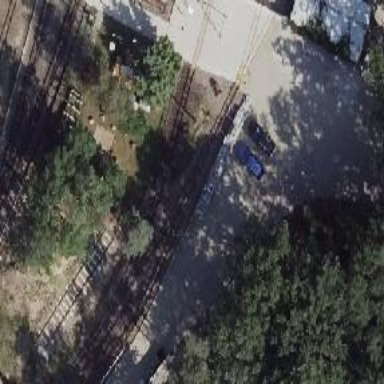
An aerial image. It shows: Railway switch.